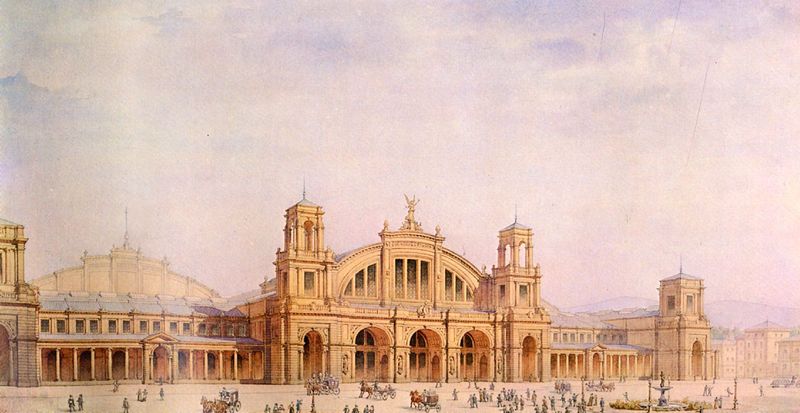
Titel: Wettbewerbsentwürfe für den Frankfurter Hauptbahnhof
Schlagwörter: flügel, himmel, wasser, wolken, aquarell, gelb, menschen, fenster, glas, laternen, marmor, straße, säulen, zeichnung, dach, gebäude, architektur, weit, hügel, brunnen, pferde, skulptur, statue, ansicht, bogen, fassade, passanten, türen, berge, giebel, kutsche, kutschen, platz, figuren, kuppel, halle, bögen, arkade, türme, palast, dom, bahnhof, portal, statuen, straßenlaterne, macht, wien, piazza, droschken, mächtig, schlechtes wetter, flaneuere, 19. jahrhundert, kutshe